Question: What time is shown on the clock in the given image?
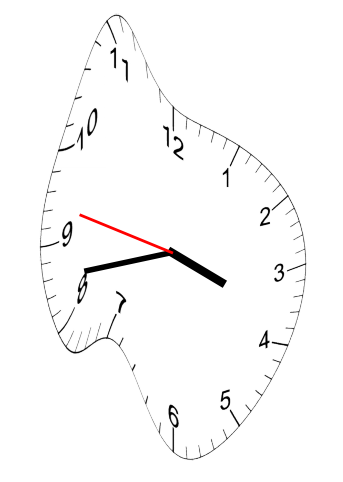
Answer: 03:42:47